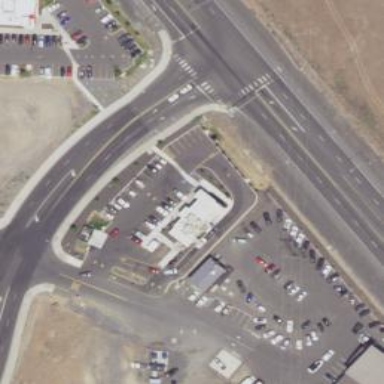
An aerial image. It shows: Parking area.